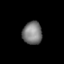
Tissue: lung
Cell type: Endothelial cells
Senescence score: 0.5753
Nuclear area (px): 435
Mean DAPI intensity: 124.202